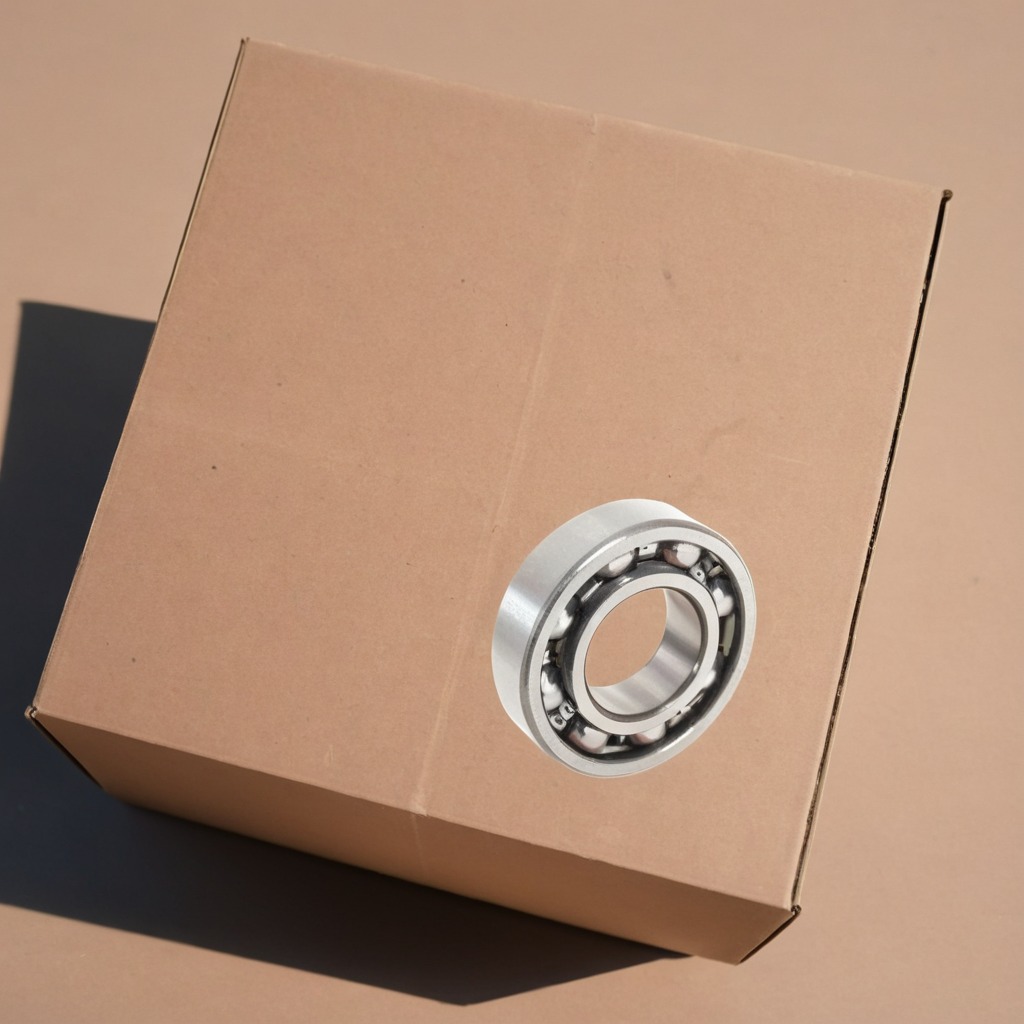
A metal ball bearing is lying on the cardboard box surface.